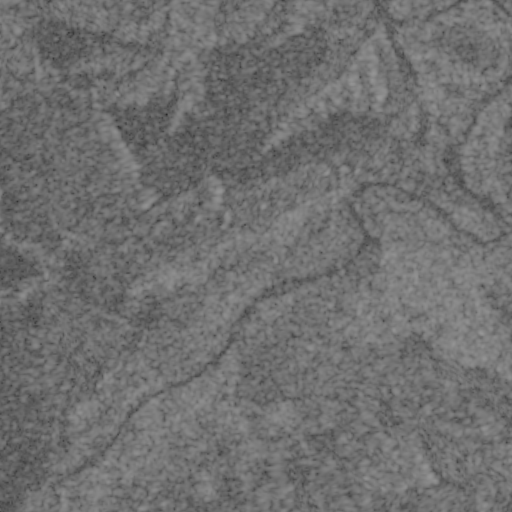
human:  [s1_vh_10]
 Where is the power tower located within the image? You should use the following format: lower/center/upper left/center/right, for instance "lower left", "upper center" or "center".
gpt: The power tower is located in the upper of the image.
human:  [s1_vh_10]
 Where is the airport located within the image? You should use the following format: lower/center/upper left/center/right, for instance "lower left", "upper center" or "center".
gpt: There is no airport in the image.

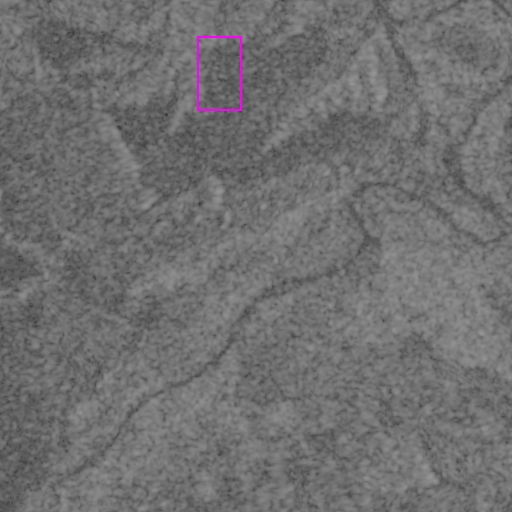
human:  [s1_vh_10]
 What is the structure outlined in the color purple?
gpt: There is no purple outline.
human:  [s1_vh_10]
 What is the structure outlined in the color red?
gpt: There is no structure outlined in red.